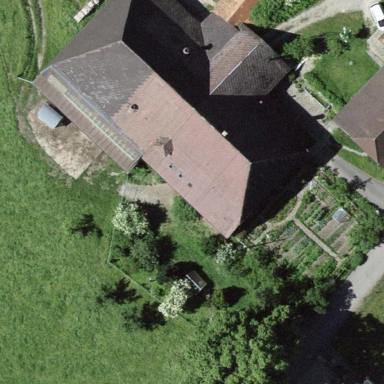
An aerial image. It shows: Farm building.